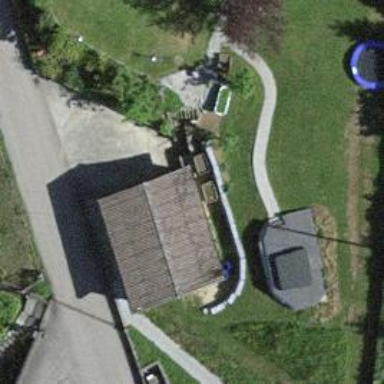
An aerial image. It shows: Garage.